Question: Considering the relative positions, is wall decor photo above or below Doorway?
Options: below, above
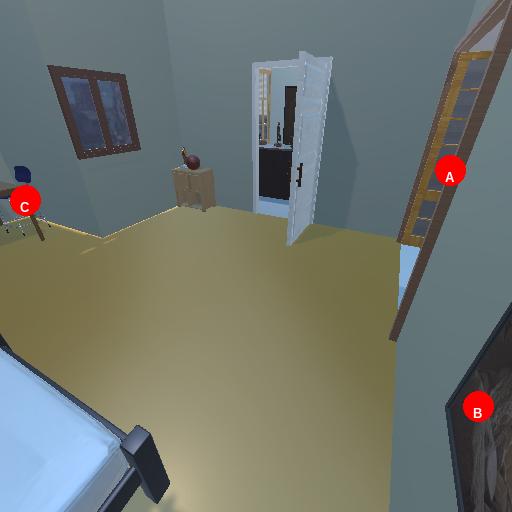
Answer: below